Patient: sex M, age 47
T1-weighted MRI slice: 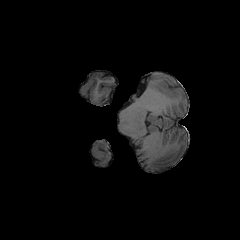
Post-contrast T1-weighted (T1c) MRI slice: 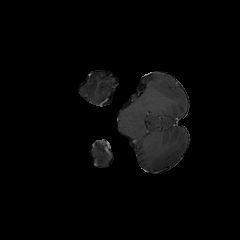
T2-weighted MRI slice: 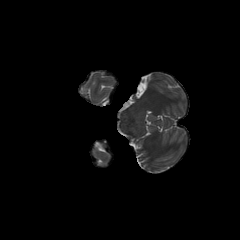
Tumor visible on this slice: no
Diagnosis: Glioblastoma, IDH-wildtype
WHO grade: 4